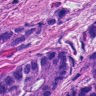
Metastatic tissue present: yes